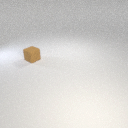
small brown rubber cube